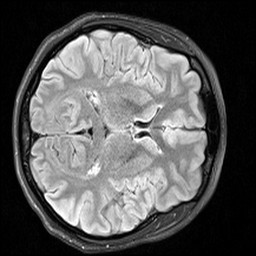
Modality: FLAIR
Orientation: axial
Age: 23
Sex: female
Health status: healthy
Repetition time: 12 s
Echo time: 0.095 s